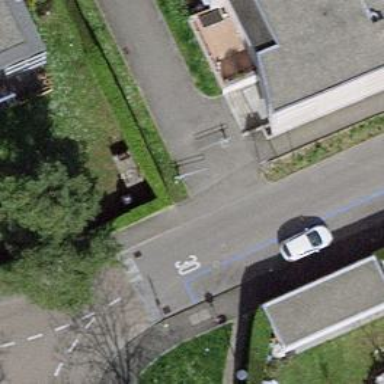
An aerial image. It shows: Cycle barrier.